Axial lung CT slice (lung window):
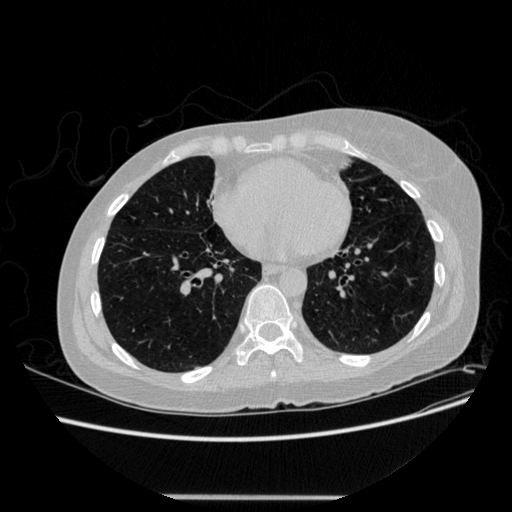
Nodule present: no